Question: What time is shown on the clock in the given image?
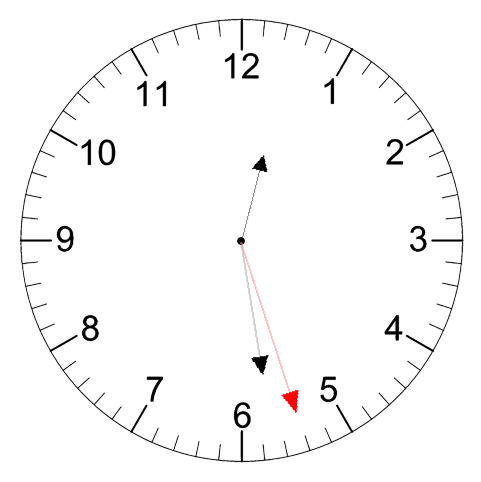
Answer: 12:28:27